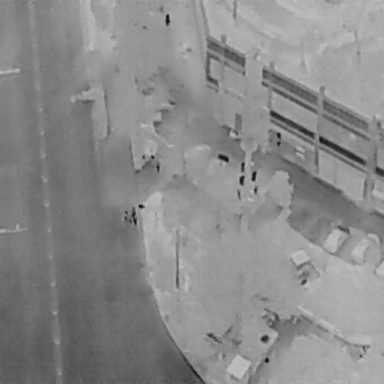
There are four People in the infrared image.